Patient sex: M
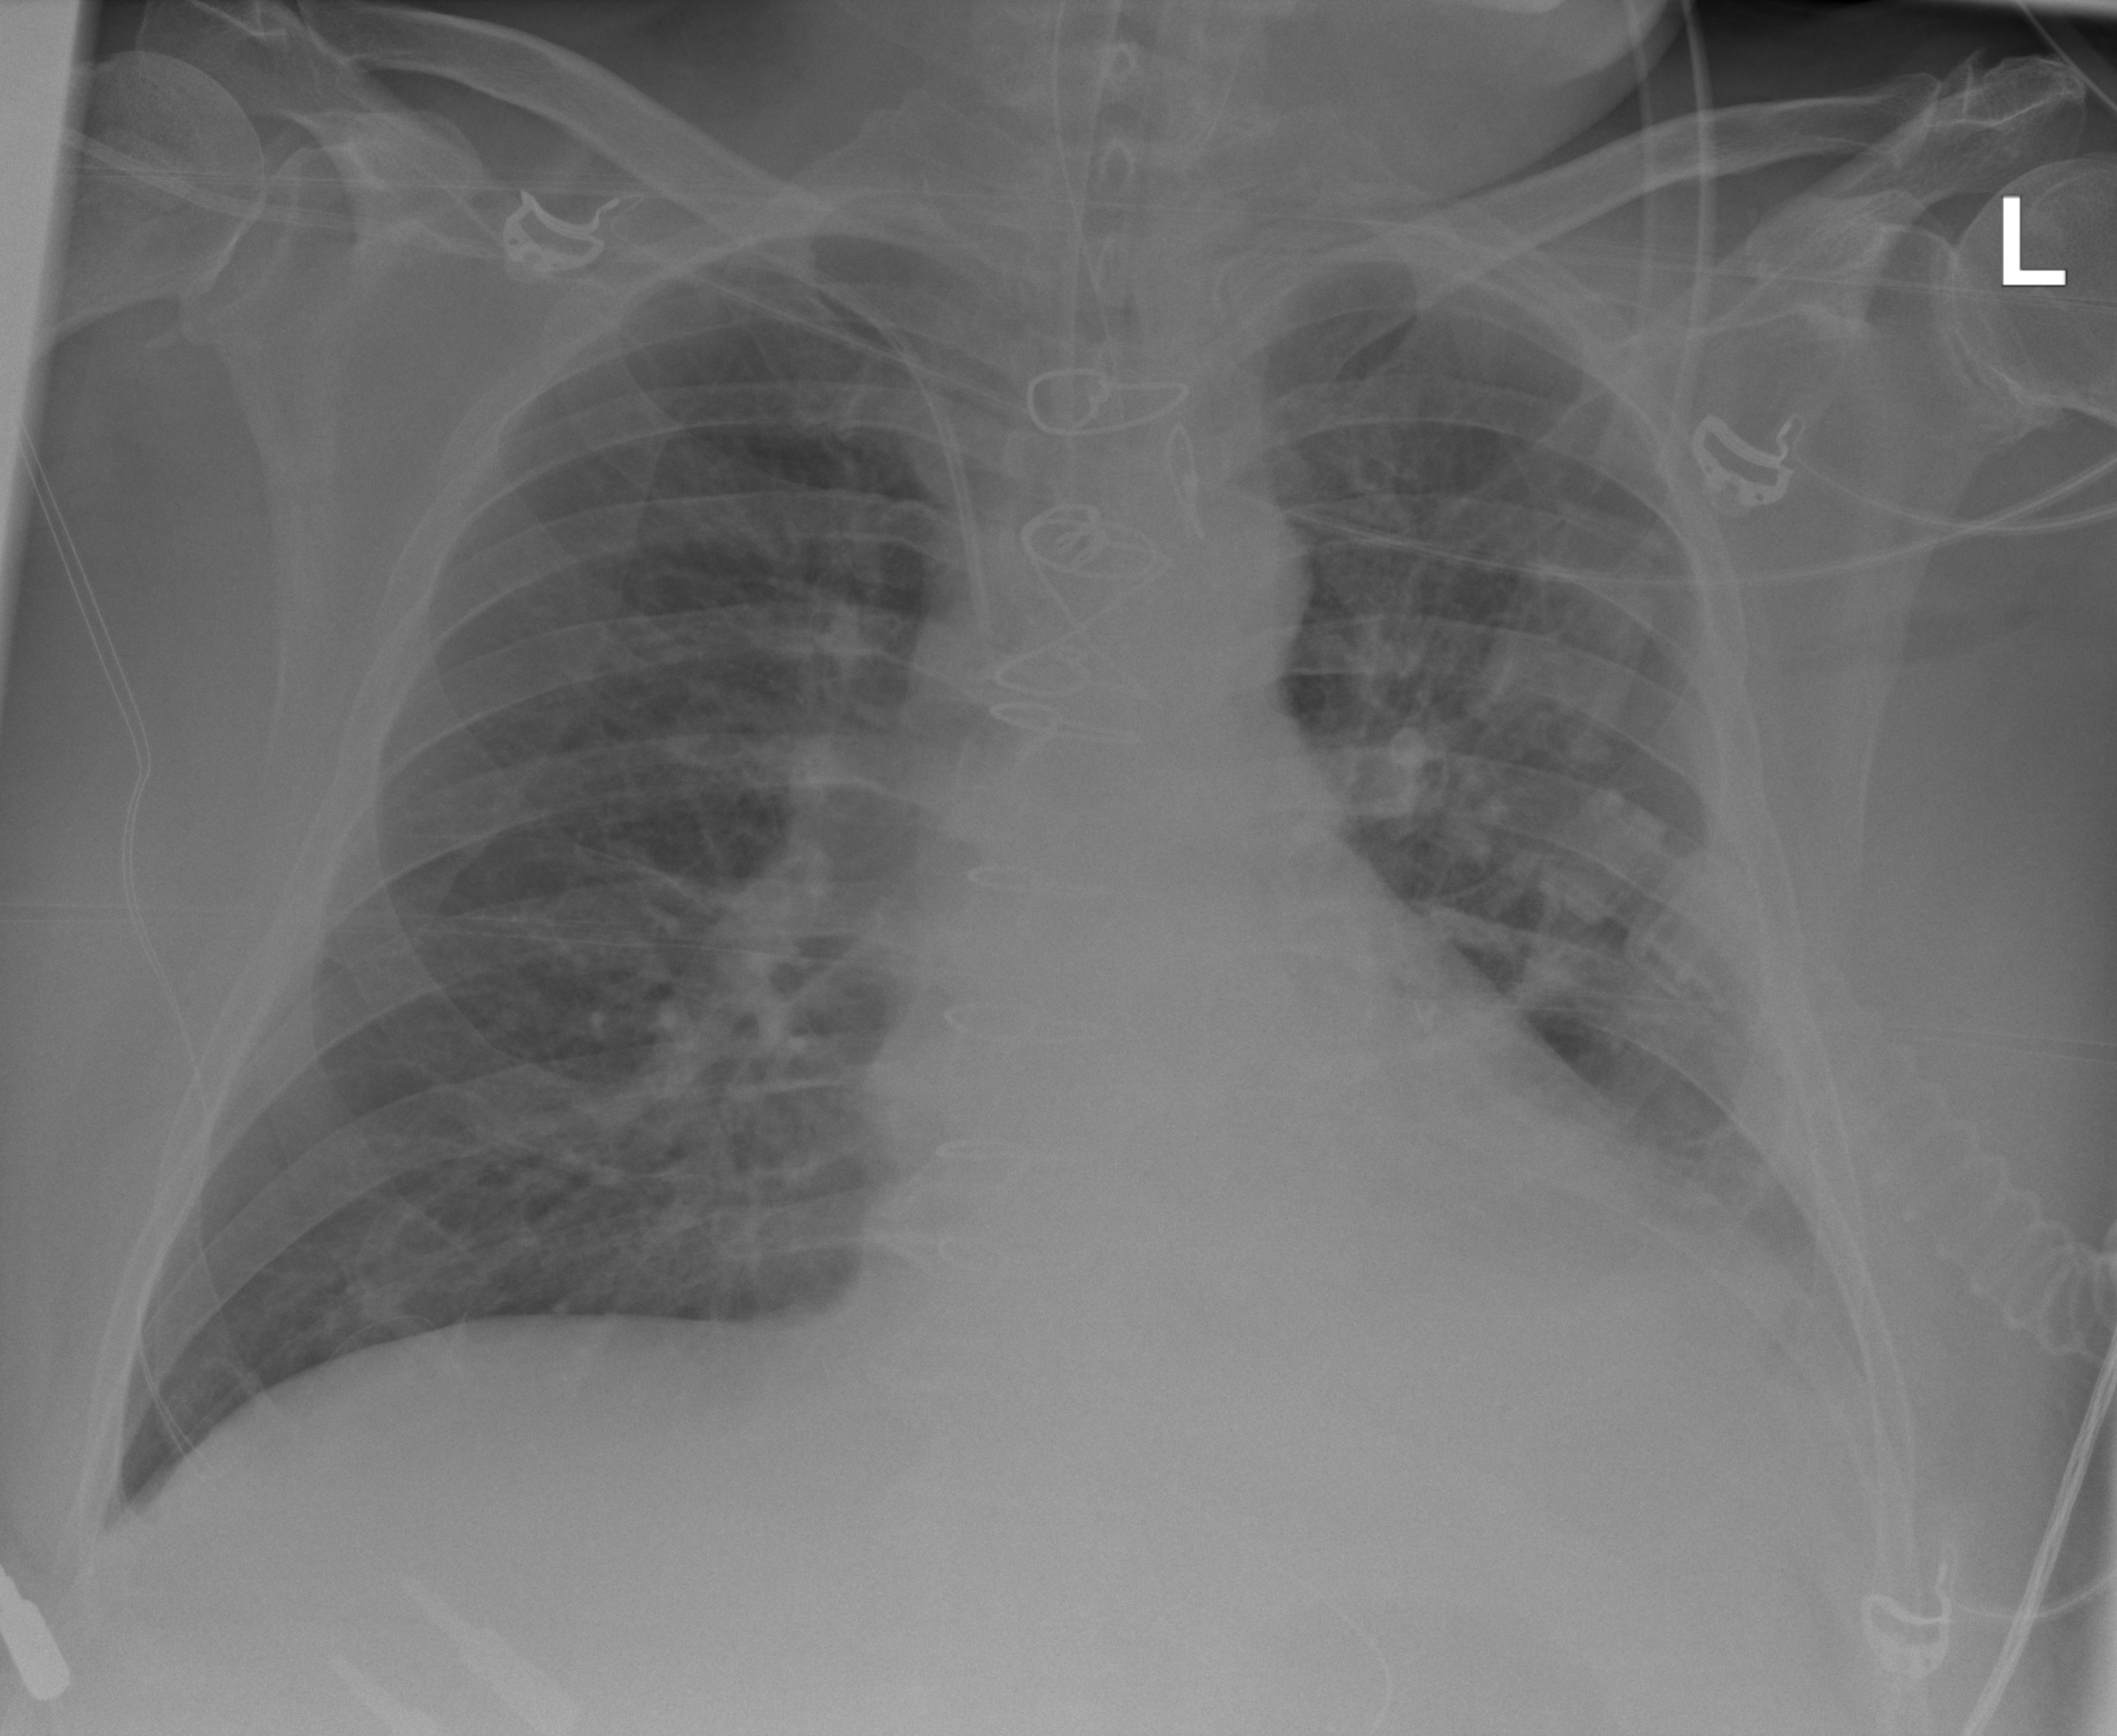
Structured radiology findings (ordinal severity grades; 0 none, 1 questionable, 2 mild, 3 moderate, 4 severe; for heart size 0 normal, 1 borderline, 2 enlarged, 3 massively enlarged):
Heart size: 2
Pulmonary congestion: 2
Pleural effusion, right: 0
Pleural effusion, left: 3
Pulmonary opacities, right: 0
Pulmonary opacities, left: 2
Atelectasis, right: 1
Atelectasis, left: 2